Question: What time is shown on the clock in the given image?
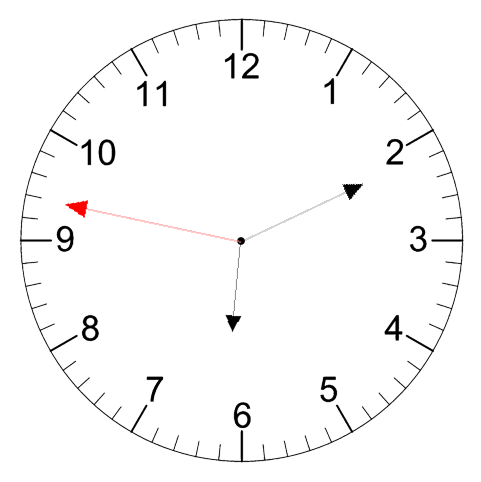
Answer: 06:10:47